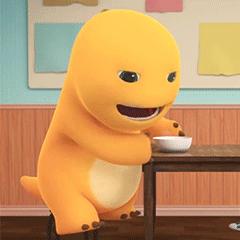
Label: nailong